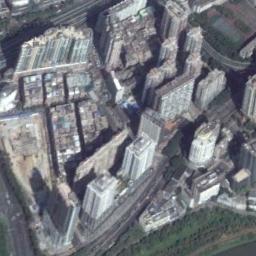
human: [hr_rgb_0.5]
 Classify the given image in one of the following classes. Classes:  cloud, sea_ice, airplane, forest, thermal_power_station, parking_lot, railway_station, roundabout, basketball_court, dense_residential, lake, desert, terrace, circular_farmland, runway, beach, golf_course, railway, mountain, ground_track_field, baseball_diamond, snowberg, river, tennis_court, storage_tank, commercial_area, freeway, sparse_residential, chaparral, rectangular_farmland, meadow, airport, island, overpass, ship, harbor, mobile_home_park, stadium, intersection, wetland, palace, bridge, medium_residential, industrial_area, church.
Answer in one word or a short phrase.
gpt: commercial_area